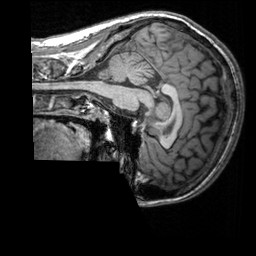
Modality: T1w
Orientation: sagittal
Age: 26
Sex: male
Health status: healthy
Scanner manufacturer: siemens
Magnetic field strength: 3 T
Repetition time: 2.3 s
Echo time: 0.00303 s